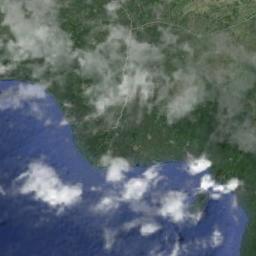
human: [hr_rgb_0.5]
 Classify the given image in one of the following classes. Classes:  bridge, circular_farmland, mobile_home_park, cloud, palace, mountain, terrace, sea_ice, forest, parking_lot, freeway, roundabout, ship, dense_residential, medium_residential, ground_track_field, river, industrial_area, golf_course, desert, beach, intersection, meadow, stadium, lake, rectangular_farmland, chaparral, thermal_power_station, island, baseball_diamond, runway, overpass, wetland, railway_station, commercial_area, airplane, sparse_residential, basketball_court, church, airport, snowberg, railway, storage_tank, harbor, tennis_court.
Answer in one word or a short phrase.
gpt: cloud